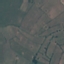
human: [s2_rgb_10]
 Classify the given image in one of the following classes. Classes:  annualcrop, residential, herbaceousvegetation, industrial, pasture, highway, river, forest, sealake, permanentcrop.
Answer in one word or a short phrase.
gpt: Pasture